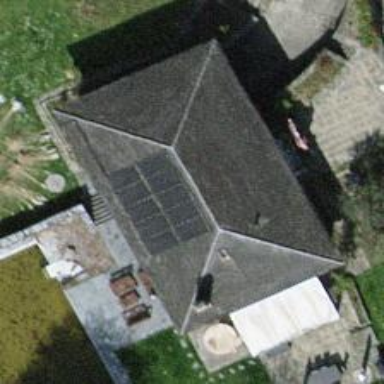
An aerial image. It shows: Detached building with hipped roof.